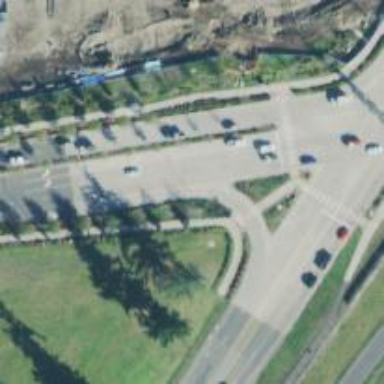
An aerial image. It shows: Secondary link road.